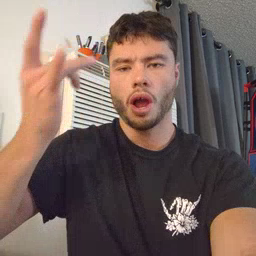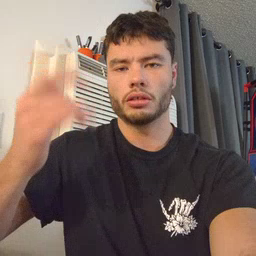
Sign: why